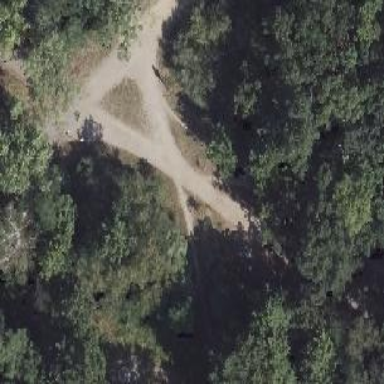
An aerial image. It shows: Dirt path.